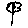
Label: flower